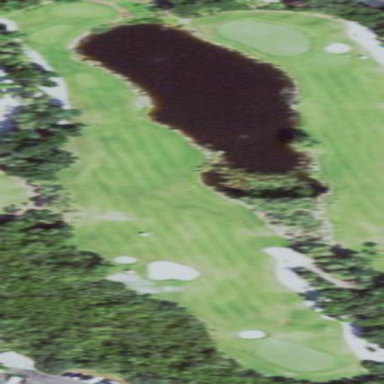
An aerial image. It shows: Rough grassy area used for golf.